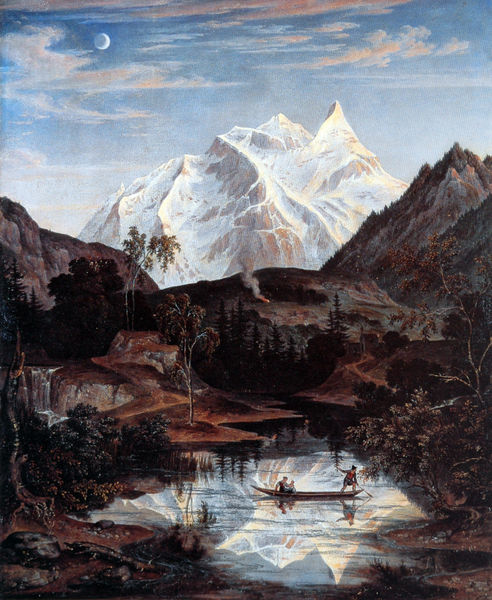
Titel: Gebirgslandschaft mit See
Künstler: Joseph Anton Koch
Standort: Basel
Institution: Kunstmuseum
Schlagwörter: baum, berg, blau, blätter, dunkel, felsen, feuer, gemälde, himmel, laub, schatten, wasser, weiß, wolken, bäume, fluss, grün, landschaft, menschen, see, sitzen, teich, ufer, abend, braun, grau, hell, hut, licht, männer, nacht, schwarz, vordergrund, eis, gras, haus, rot, schnee, weg, wiese, wolke, malerei, mensch, silber, spitze, stein, steine, ast, feld, ferne, horizont, kalt, natur, spiegelung, stamm, zweige, pfad, rauch, sonne, sträucher, wege, realismus, paar, personen, kontrast, tal, wald, wasserfall, boot, kahn, ruder, schiff, ruhe, spiegelbild, fischer, berge, fels, gebirge, gipfel, gletscher, sonnenuntergang, winter, idylle, amerika, romantik, tannen, wasse, ruderboot, ruderer, rudern, reflexion, mond, wurzel, kanu, alpen, bergspitze, berggipfel, halbmond, mondsichel, landschaftsbild, kapelle, passagier, naturalistisch, frost, fähre, gebirgssee, heroische landschaft, koch, bergsee, joseph anton koch, nachen, gebirgsmassiv, staken, fährmann, überfahrt, gondel, übersetzen, indianer, barke, schneeberg, bergwald, spitzte, bootsmann, bai, voot, berge landschaft